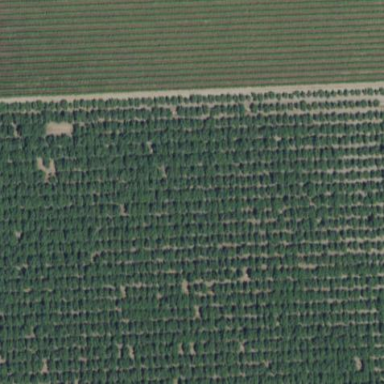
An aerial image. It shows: Almond orchard with rows of almond trees.